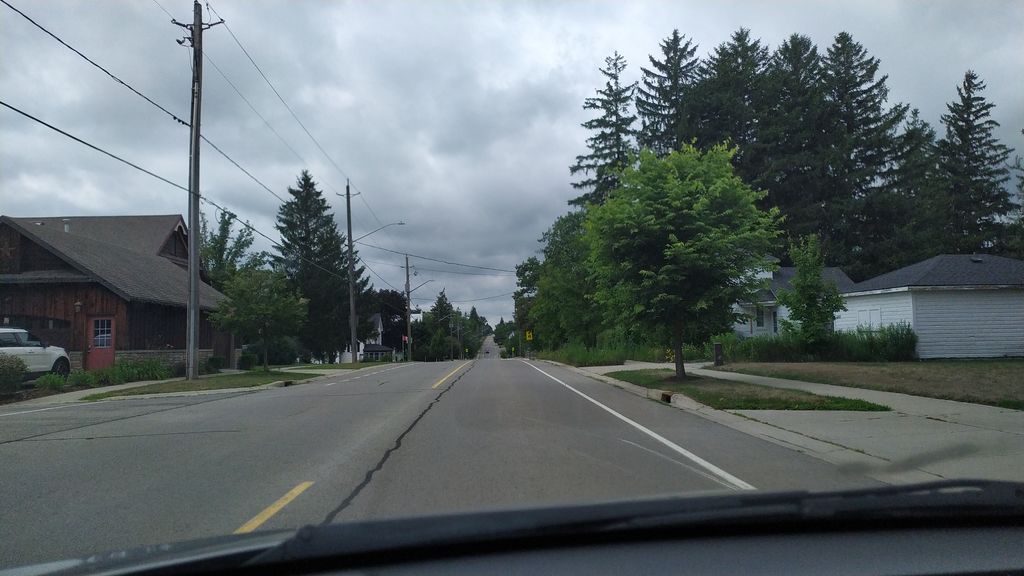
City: kitchener-waterloo